Question: By default, eg. having Toolbar and some other Views in FrameLayout container causes Toolbar to appear on top of other views, no matter what their (views) order is.
Is it possible to force some of the views (eg. floating action buttons) to appear in front of Toolbar or should look for workaround?
'''
<FrameLayout xmlns:android="http://schemas.android.com/apk/res/android"
xmlns:fab="http://schemas.android.com/apk/res-auto"
android:layout_width="match_parent"
android:layout_height="match_parent">
<include layout="@layout/toolbar"/>
<!-- some RecyclerView goes here also -->
<com.github.clans.fab.FloatingActionButton
android:id="@+id/fab"
android:layout_width="wrap_content"
android:layout_height="wrap_content"
android:layout_gravity="top|right"
android:src="@drawable/ic_content_add"
fab:fab_colorNormal="@color/accentColor"
fab:fab_colorPressed="@color/accentColor"
android:layout_marginRight="20dp"
/>
</FrameLayout>
'''
Result:

Problem: The oval button appears in front of RecyclerView, but behind Toolbar.
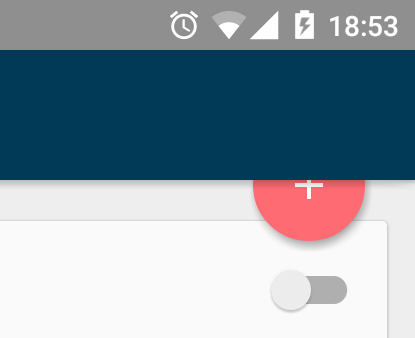
Answer: The floating action button has to have equal or higher 'elevation' as the toolbar. Assuming your toolbar has elevation set to '8dp', the FAB needs to have the same at least.
Basically widgets with higher elevation move physically above and stop respecting the XML order.